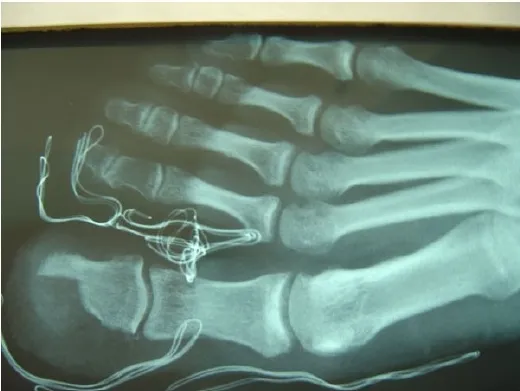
Postoperative Xray AP.
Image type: radiology (x_ray)